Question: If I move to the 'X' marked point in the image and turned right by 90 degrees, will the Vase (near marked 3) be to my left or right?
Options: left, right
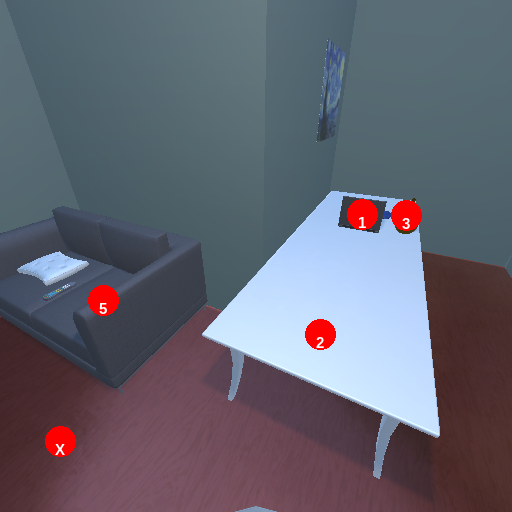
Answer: left